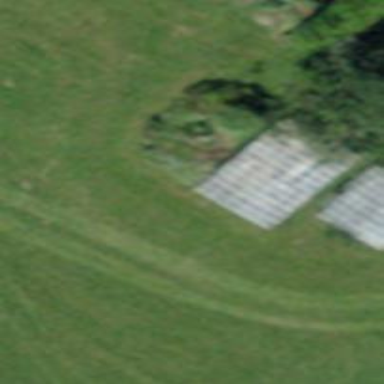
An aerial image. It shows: Barn.